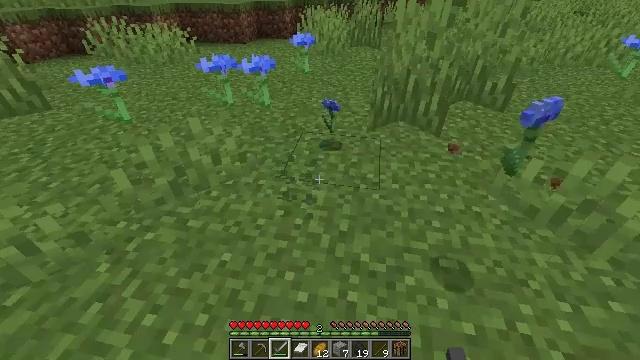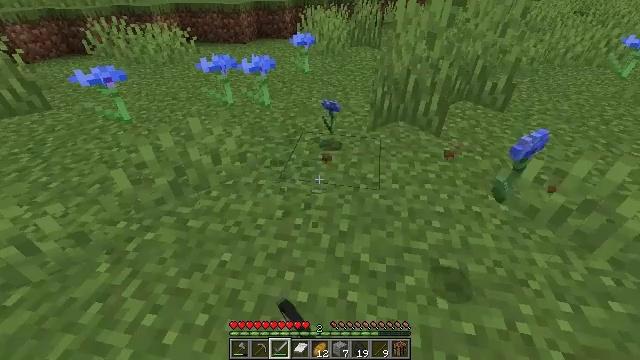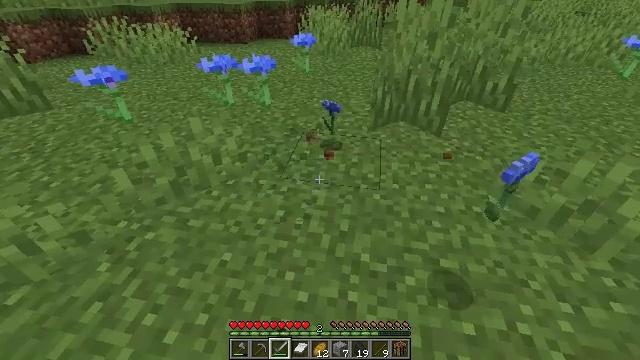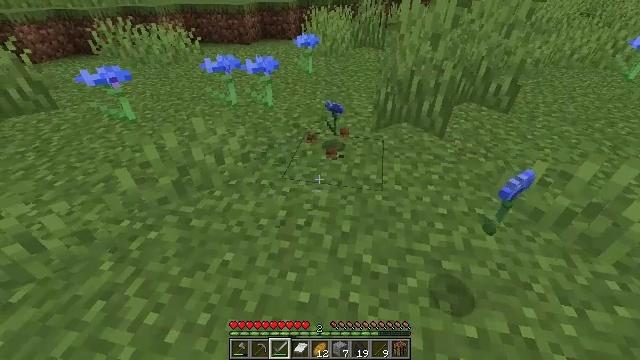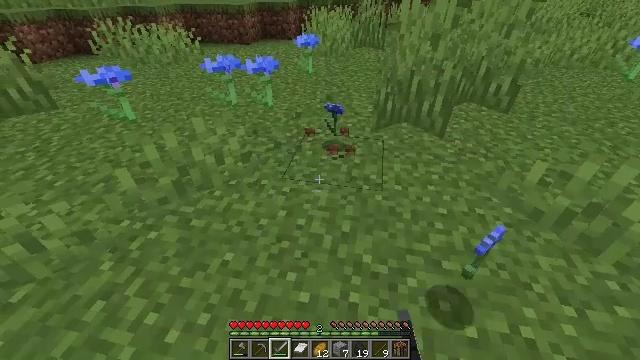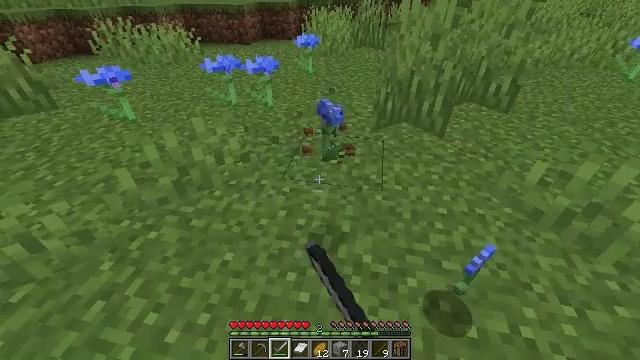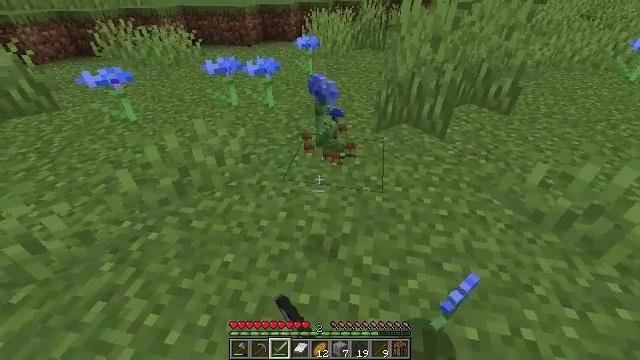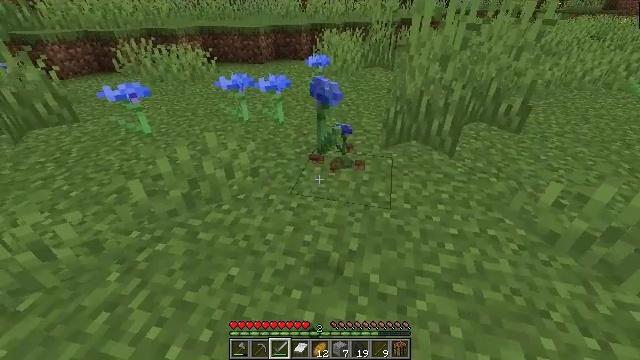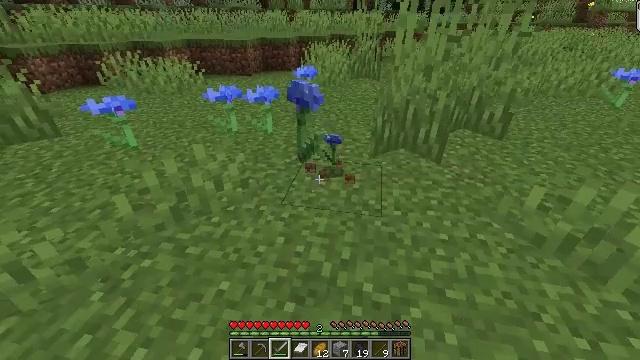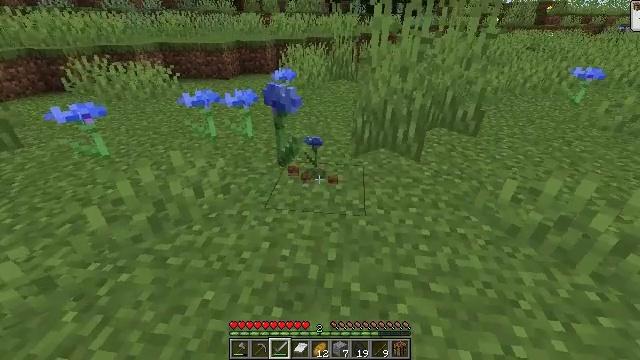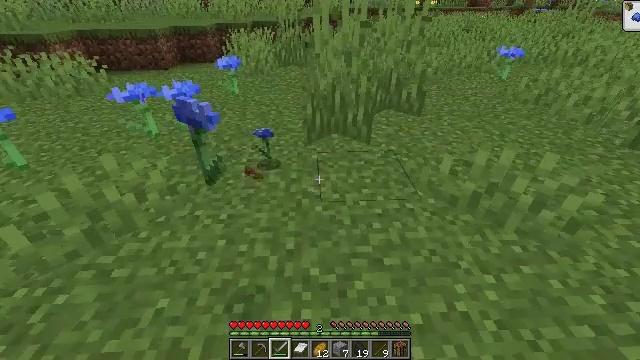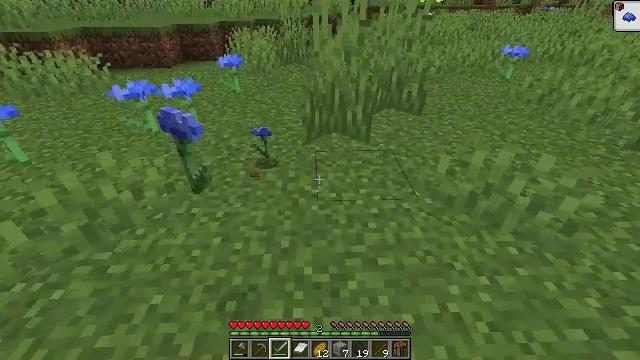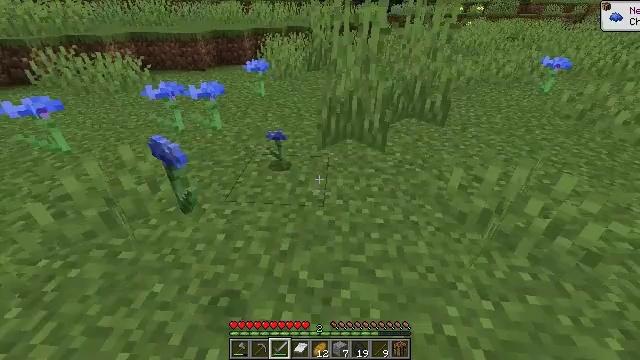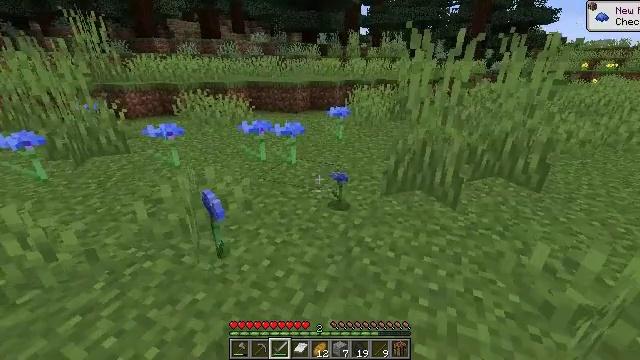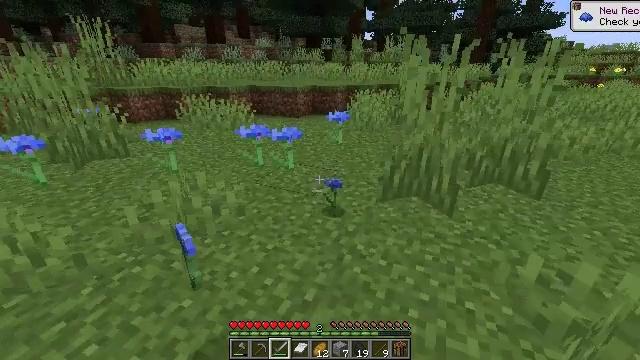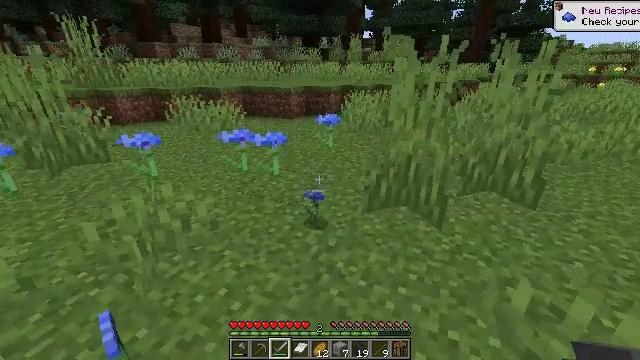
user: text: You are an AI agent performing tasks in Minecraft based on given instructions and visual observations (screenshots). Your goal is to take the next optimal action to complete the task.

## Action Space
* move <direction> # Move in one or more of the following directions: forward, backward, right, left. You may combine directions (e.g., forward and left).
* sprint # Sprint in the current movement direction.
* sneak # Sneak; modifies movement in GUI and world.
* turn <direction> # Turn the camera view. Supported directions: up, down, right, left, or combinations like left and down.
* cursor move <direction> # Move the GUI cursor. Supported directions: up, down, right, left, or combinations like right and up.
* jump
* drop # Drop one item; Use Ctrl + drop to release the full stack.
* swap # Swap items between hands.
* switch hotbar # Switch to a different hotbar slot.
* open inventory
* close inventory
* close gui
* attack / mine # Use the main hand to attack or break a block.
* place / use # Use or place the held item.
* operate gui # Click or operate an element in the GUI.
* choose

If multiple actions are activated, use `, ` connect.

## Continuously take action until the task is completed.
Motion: motion action
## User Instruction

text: Mine a cornflower from the ground.
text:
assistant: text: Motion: attack / mine
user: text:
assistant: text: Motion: attack / mine
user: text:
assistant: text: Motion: attack / mine
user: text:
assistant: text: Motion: attack / mine
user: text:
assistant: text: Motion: attack / mine
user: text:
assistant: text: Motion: attack / mine
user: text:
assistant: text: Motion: turn left and up
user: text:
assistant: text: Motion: turn right and up
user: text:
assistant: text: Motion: turn right
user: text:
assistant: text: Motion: move right, turn right and down
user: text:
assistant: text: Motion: move right
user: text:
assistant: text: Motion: move right, turn left and up
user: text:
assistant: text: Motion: move forward and move right, turn left and up
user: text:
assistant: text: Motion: move forward and move right, turn left
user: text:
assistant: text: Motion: move forward
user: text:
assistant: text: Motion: move forward
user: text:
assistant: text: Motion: move forward
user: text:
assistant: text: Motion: move forward, turn left
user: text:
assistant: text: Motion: move forward
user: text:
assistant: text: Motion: move forward and move left
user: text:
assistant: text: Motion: move forward and move left
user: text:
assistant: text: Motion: move forward and move left
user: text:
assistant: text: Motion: move forward and move left
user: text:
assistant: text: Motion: move forward
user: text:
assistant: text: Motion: move forward, attack / mine
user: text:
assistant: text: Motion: move forward, turn left and down, attack / mine
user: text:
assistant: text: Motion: move forward, attack / mine
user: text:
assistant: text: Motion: move forward, turn down
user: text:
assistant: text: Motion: move forward, turn down
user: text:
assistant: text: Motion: turn left and down, attack / mine